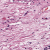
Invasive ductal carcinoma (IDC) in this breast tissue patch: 0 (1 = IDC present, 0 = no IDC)